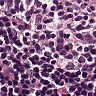
Metastatic tissue present: no